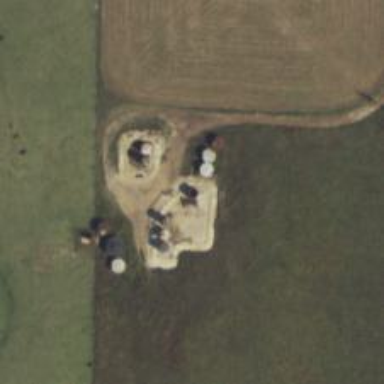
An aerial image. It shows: Storage tank that is man-made.